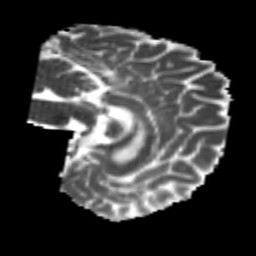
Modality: MD
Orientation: sagittal
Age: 22
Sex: male
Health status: healthy
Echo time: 0.074 s